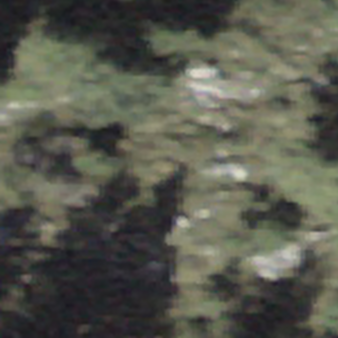
Label: other